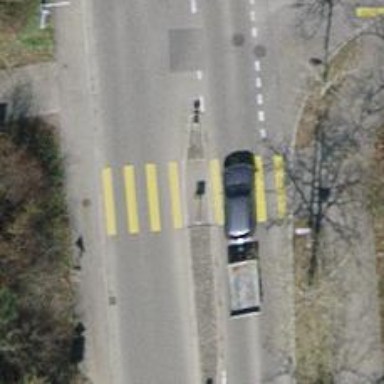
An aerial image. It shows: Uncontrolled zebra crossing with central island.